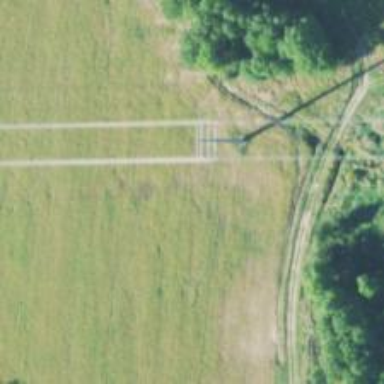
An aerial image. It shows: Power tower.